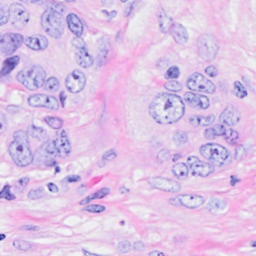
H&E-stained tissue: Breast